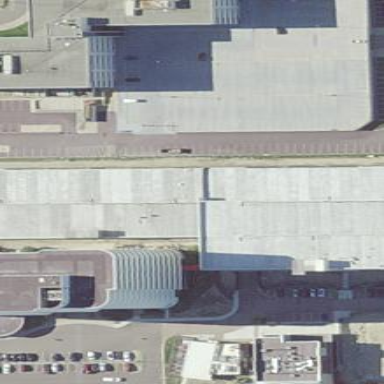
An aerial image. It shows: Multi-storey parking building.